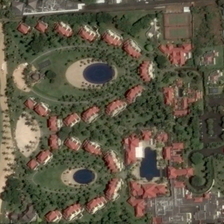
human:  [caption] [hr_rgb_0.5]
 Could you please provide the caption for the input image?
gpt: a small beach is near the resort area .

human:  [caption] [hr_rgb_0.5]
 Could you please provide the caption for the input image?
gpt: pools are surrounded by dense trees and red buildings .

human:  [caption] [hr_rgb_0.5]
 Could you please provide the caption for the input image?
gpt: some red buildings and many green trees are in a resort with several ponds .

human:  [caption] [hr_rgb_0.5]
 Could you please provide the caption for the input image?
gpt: some red buildings and many green trees are in a resort with several ponds .

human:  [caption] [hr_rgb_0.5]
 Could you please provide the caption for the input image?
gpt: pools are surrounded by dense trees and red buildings .